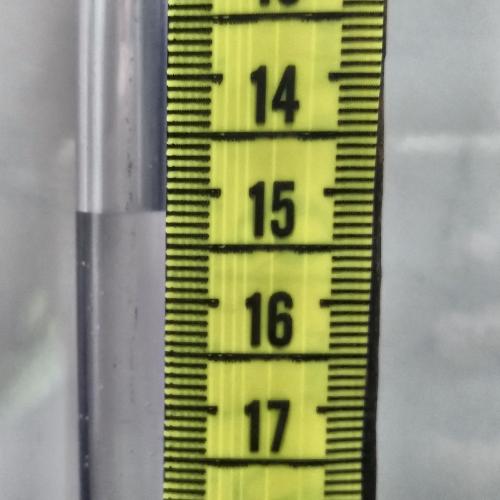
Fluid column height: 15.2 cm